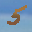
Label: 5